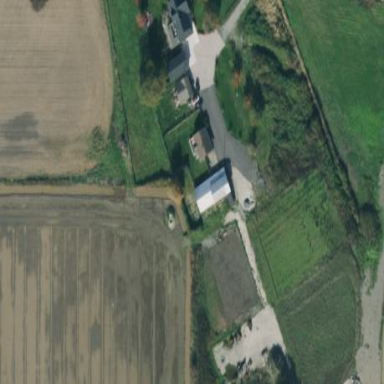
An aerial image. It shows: Farmyard area.